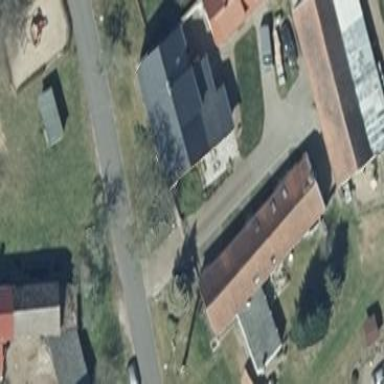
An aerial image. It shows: Flat-roofed house.